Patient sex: F
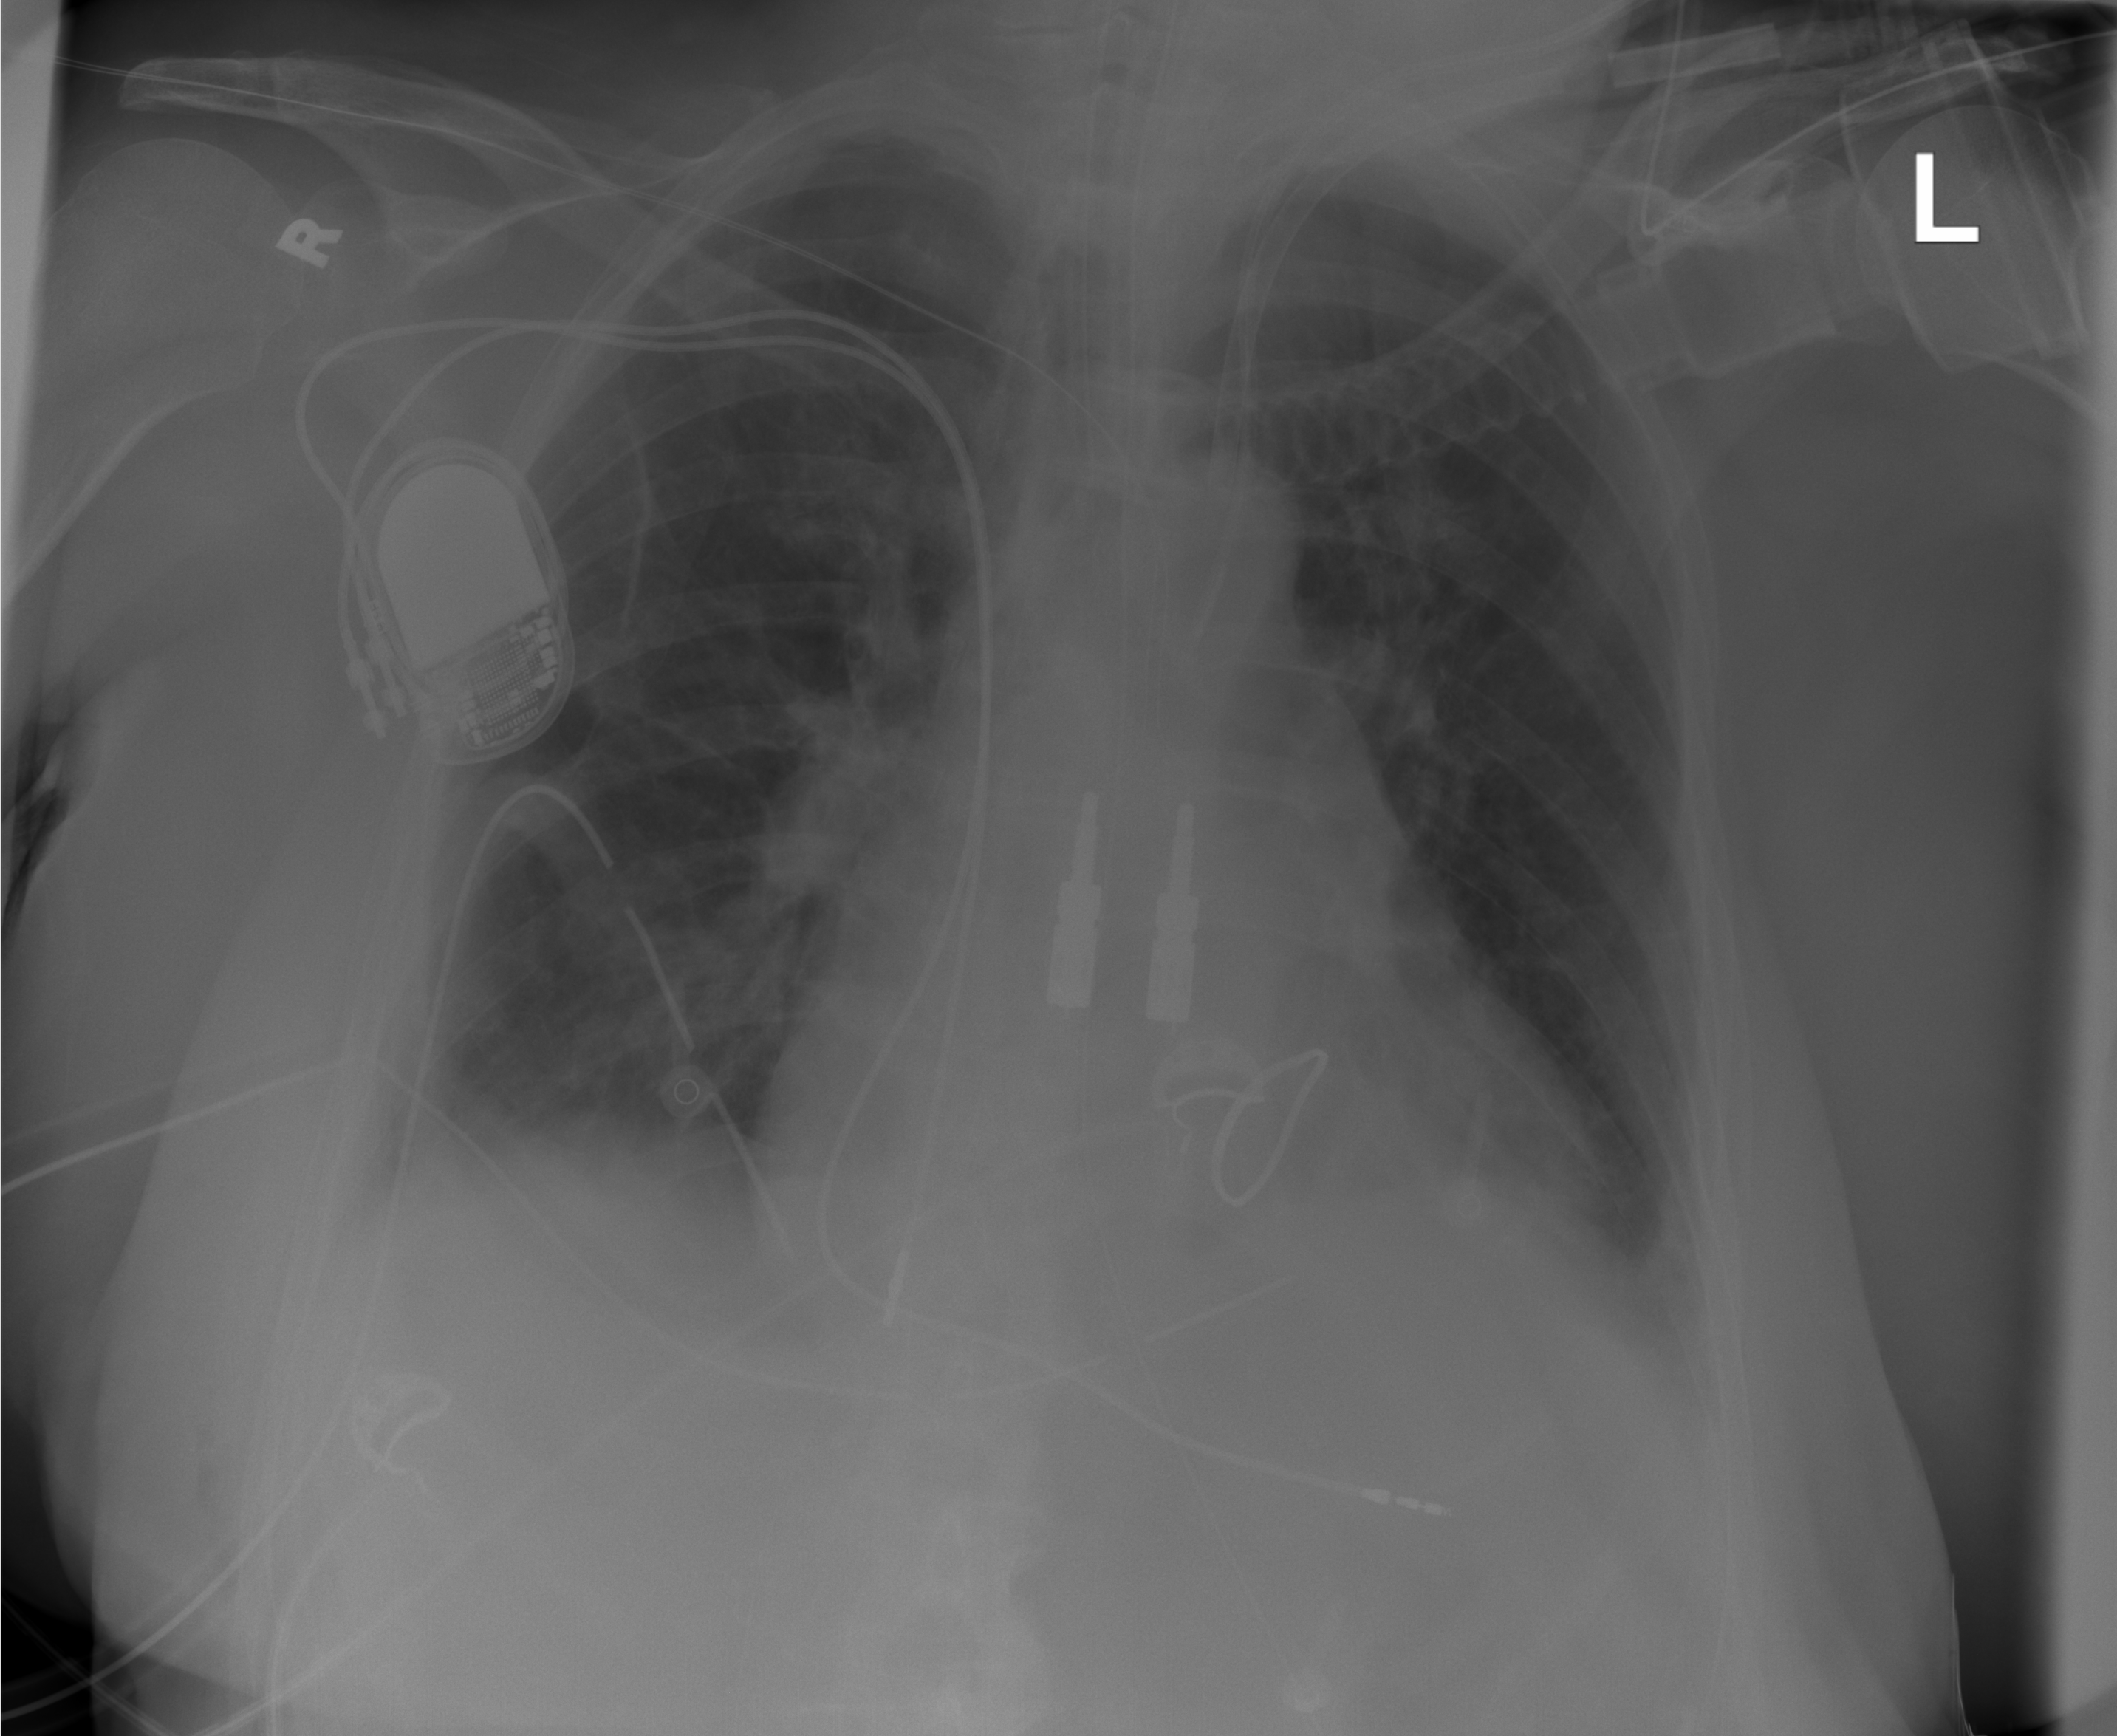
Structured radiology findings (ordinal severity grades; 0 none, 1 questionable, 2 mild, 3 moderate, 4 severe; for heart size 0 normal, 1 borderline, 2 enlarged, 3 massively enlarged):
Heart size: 1
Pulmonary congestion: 0
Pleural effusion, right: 1
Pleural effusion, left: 1
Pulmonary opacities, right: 0
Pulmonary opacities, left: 0
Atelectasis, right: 2
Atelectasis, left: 2